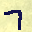
Label: 7